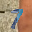
Label: 7